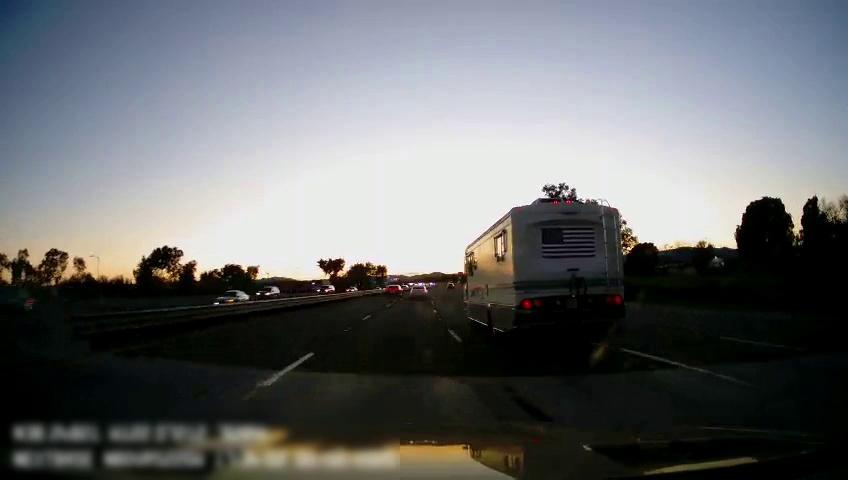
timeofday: Day
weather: Sunny
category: Drivable Space
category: Vehicles | Van
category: Vehicles | Car
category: Vehicles | Car
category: Vehicles | SUV
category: Vehicles | Car
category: Vehicles | SUV
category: Vehicles | SUV
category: Vehicles | Car
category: Lanes | Current Lane
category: Lanes | Alternate Lane
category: Lanes | Alternate Lane
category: Lanes | Current Lane
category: Lanes | Alternate Lane